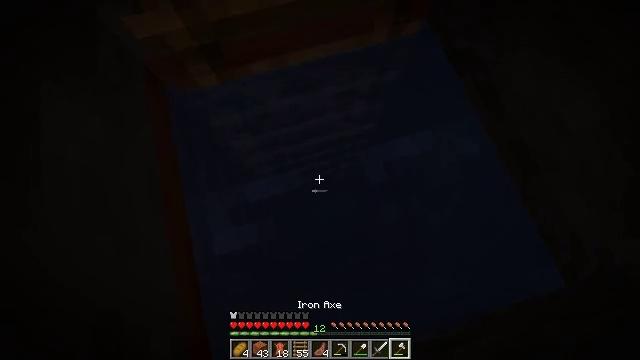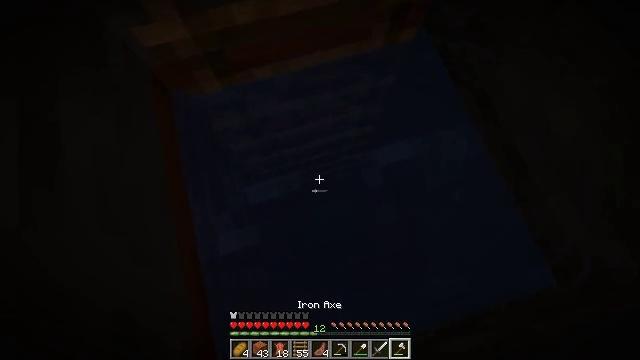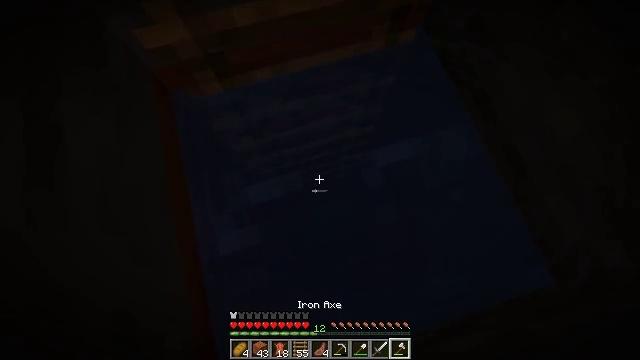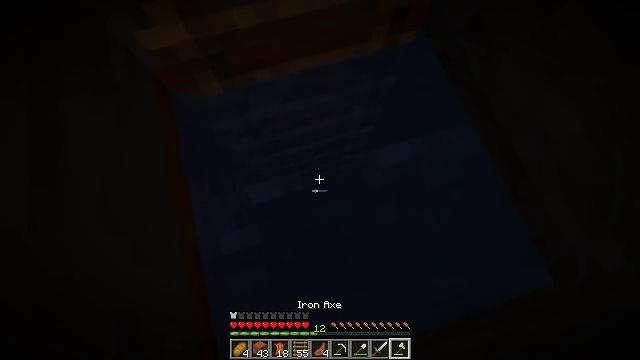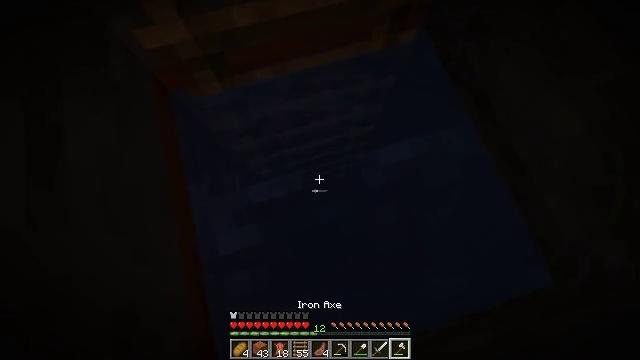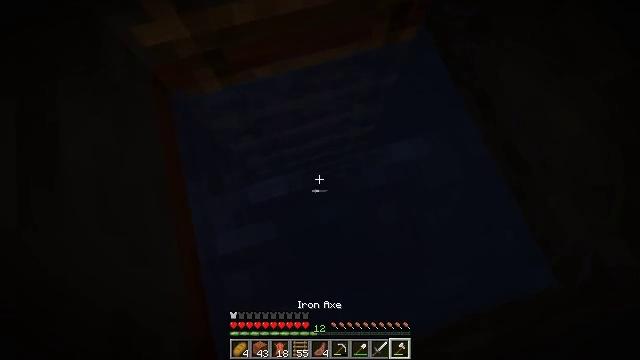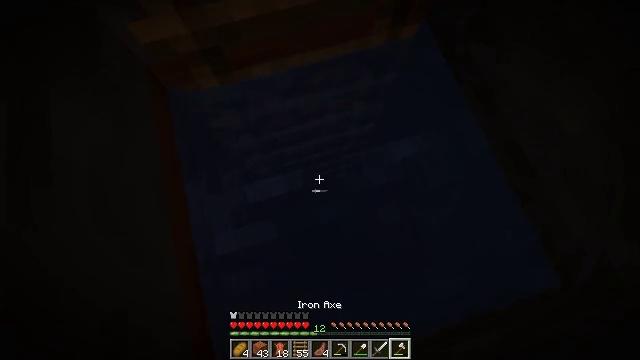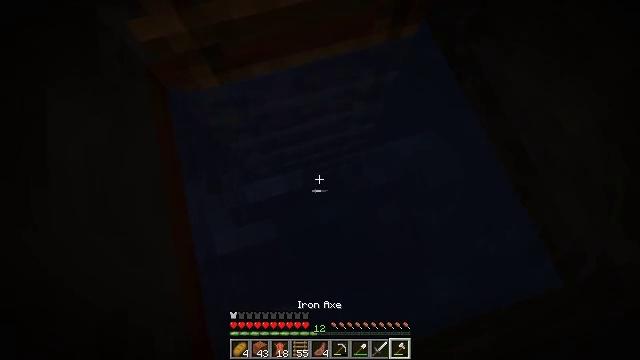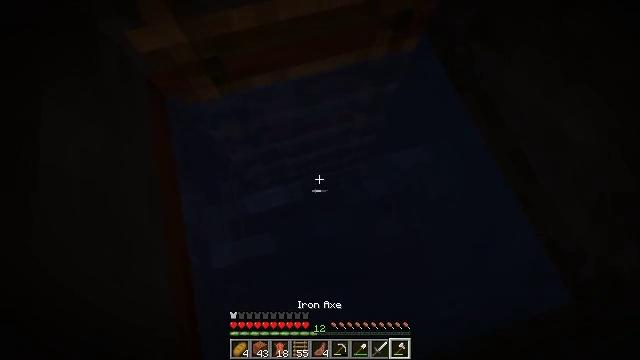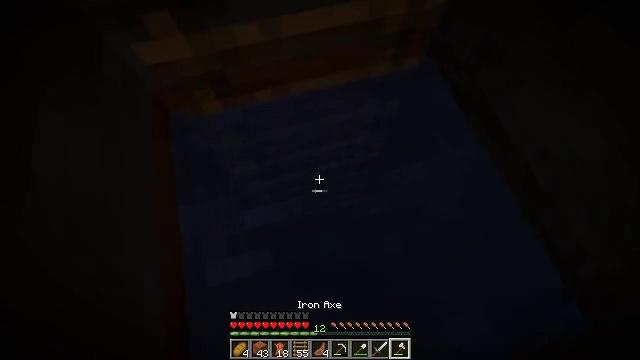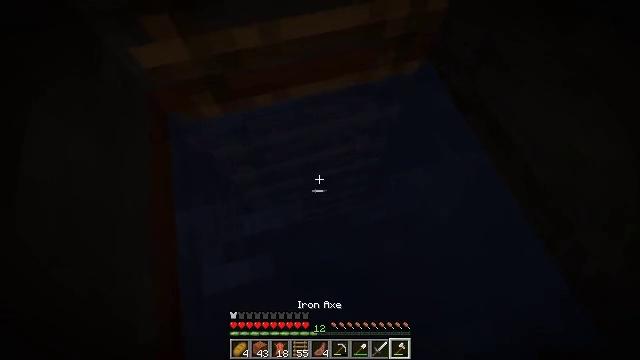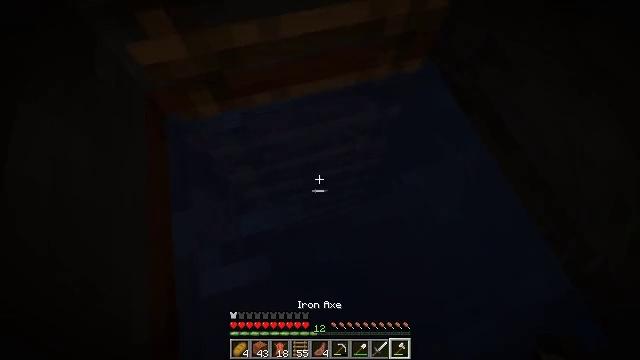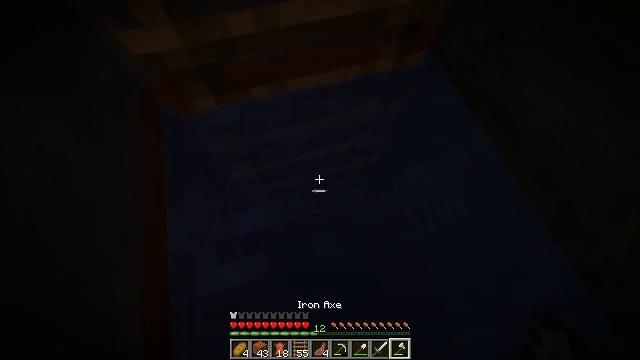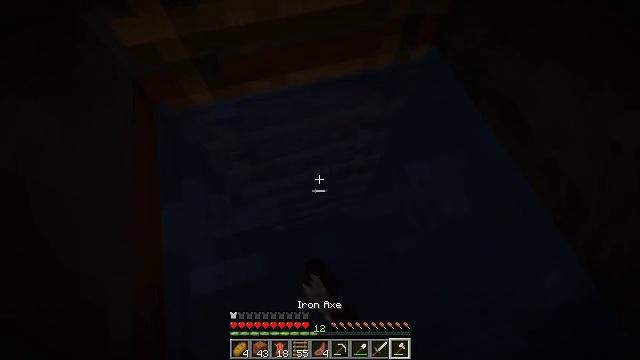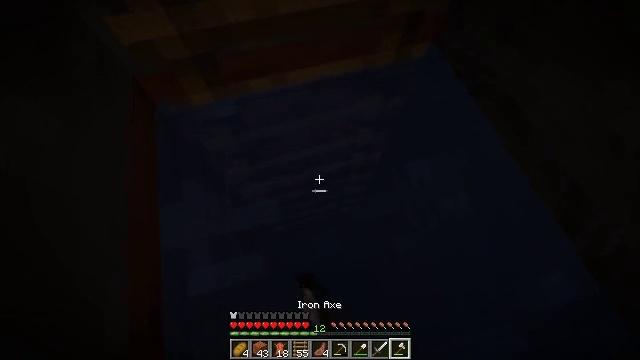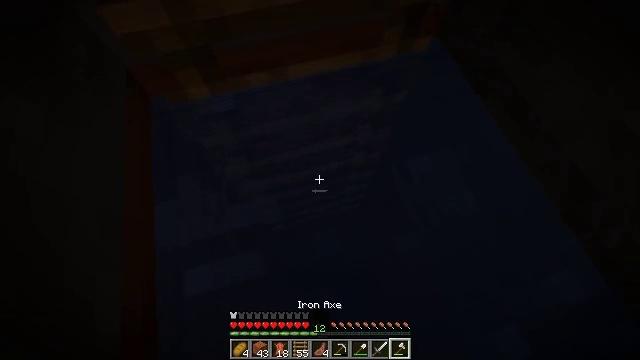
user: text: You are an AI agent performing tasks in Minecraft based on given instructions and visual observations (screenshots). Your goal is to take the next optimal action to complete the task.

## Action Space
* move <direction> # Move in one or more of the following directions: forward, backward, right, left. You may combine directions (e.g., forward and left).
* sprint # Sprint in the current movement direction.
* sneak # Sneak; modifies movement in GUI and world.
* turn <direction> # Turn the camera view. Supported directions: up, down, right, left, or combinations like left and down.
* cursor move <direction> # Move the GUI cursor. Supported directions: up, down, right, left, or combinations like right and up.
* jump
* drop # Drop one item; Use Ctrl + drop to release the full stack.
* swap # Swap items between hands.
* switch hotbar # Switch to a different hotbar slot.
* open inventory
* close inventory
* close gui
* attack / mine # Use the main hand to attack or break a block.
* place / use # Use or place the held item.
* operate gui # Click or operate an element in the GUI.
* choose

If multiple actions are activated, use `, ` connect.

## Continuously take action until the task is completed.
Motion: motion action
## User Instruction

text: Remove the ladder from its position.
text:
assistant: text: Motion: no_op
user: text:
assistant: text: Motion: no_op
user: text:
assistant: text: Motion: no_op
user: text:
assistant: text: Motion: no_op
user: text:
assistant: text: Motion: no_op
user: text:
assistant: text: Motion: no_op
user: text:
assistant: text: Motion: no_op
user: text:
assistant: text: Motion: turn up
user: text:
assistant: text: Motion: turn up
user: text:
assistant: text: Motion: turn up
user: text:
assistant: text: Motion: no_op
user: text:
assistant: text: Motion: attack / mine
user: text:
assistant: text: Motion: attack / mine
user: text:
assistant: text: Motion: attack / mine
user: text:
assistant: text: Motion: no_op
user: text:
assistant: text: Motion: no_op
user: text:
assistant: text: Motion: jump
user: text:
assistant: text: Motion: jump
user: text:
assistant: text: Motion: jump
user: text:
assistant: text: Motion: jump
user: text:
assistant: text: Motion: jump
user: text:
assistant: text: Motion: attack / mine, jump
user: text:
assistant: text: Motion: attack / mine
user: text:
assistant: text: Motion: attack / mine
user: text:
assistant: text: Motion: turn left and down, attack / mine
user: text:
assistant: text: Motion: attack / mine
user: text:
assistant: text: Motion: attack / mine
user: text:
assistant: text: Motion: attack / mine
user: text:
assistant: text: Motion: turn down, attack / mine
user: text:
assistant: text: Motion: turn down, attack / mine